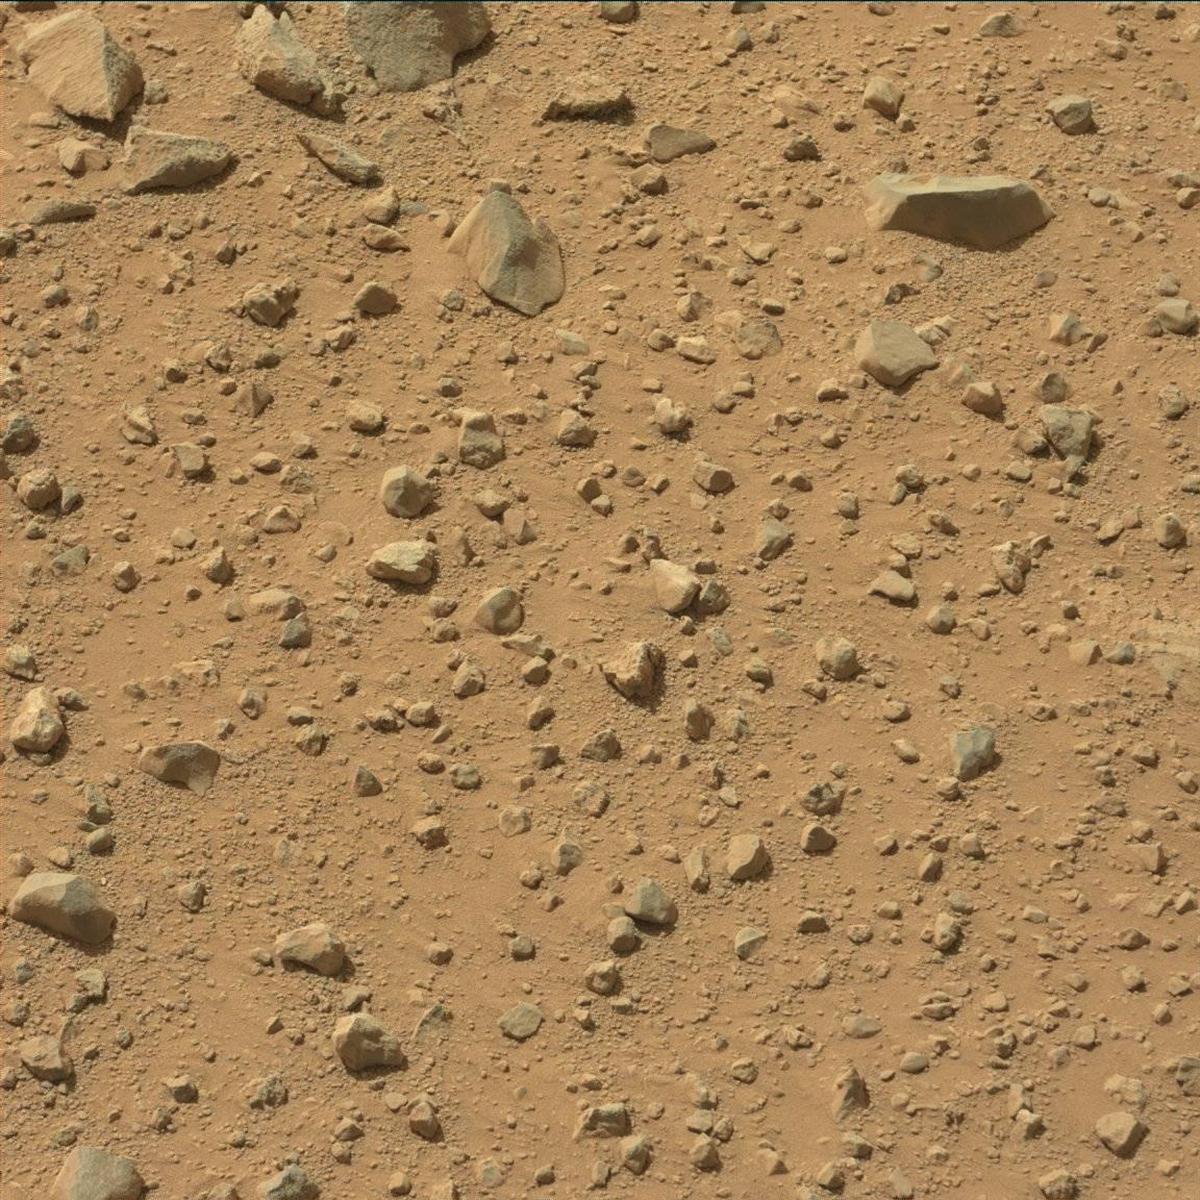
Terrain classes present: Bedrock, Rock, Sand / Soil